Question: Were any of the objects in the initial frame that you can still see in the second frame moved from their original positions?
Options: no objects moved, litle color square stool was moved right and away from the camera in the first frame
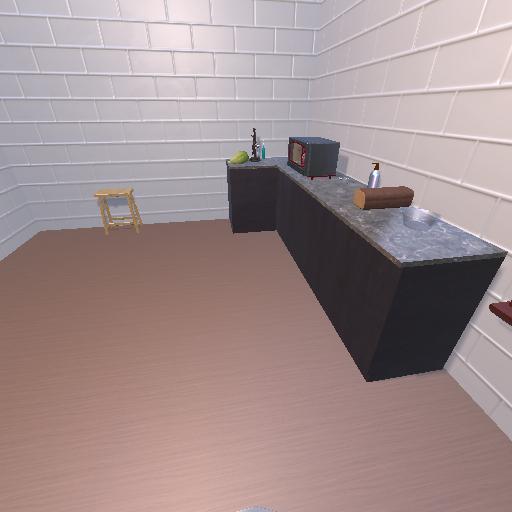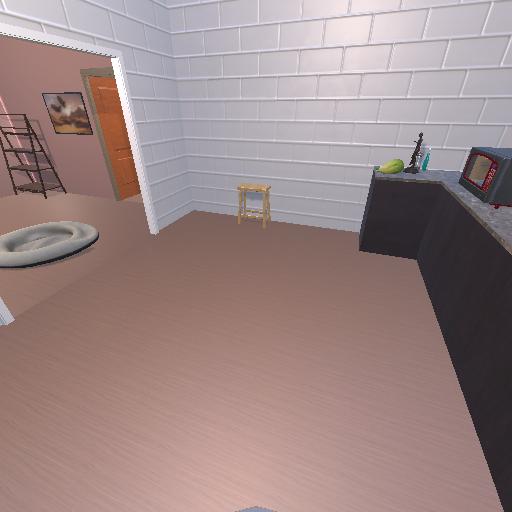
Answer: no objects moved